Aerial crown-view tile of a tropical tree (Barro Colorado Island, Panama), acquired 20250124:
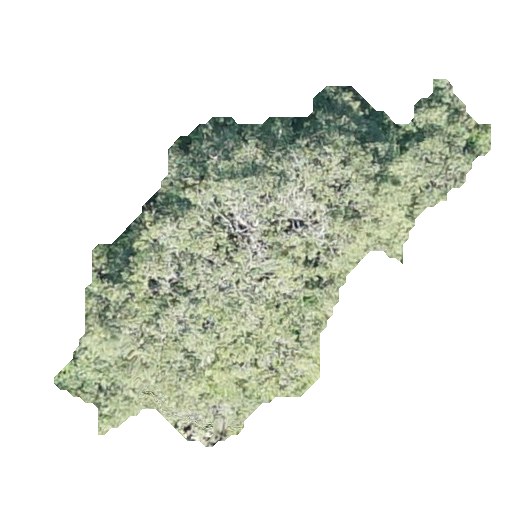
Species: Virola surinamensis
GBIF accepted scientific name: Virola surinamensis
Crown area: 123.715 m²